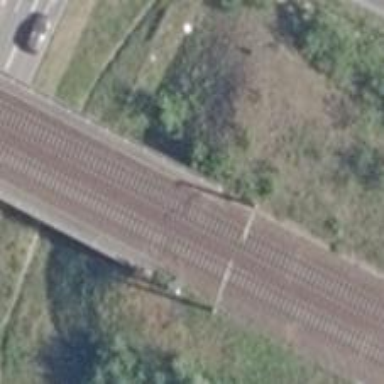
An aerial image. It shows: Bridge over electrified railway with contact lines.